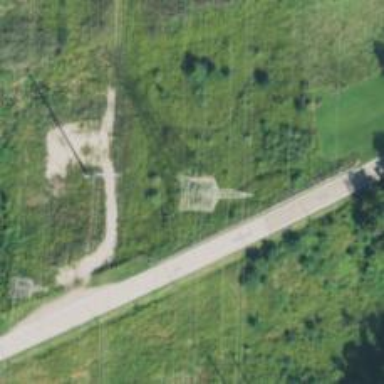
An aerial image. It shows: Lattice structure tower used for power distribution.